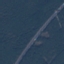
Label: Highway